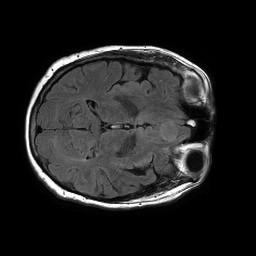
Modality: FLAIR
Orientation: axial
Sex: female
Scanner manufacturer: philips
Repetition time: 11 s
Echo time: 0.125 s